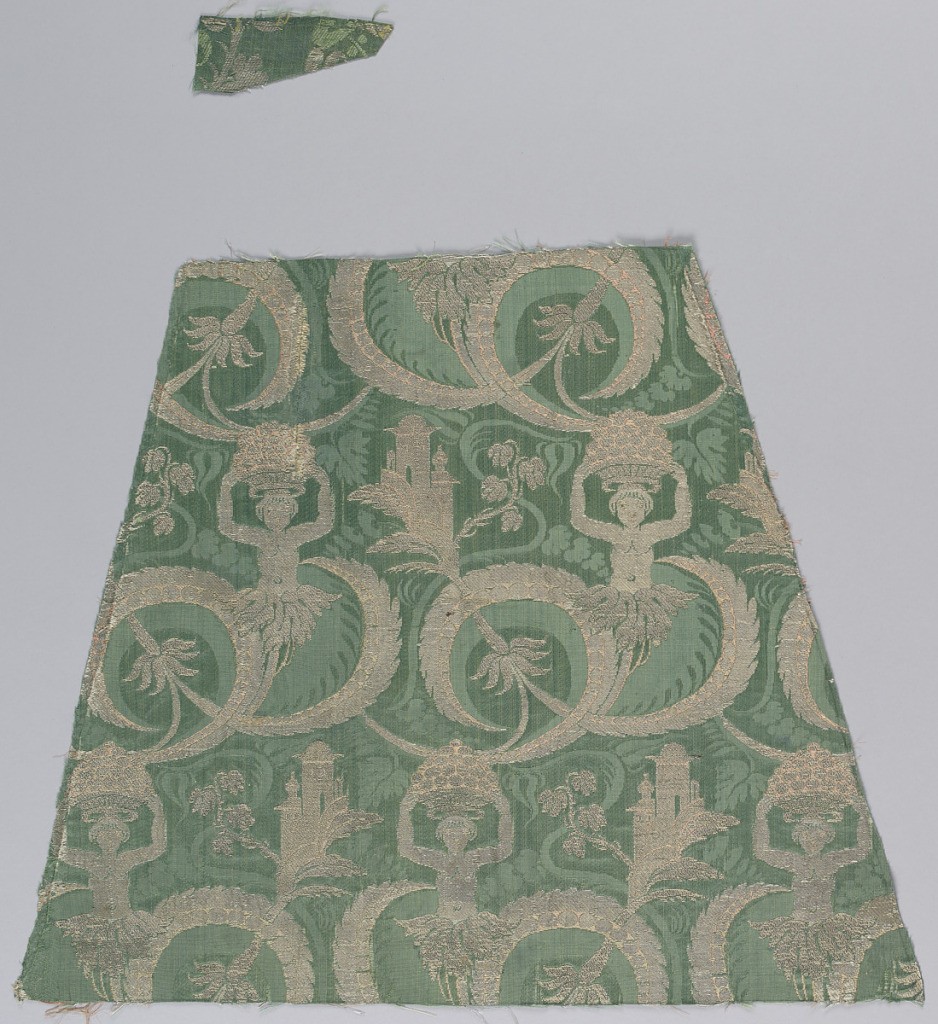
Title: Fragment
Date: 17th–18th century
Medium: silk Technique: damask, discontinuous supplementary weft patterning (brocaded)
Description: Fragment of green silk damask brocaded in gold and rose. Symmetrically entwined foliage, grotesque figures and a tower.